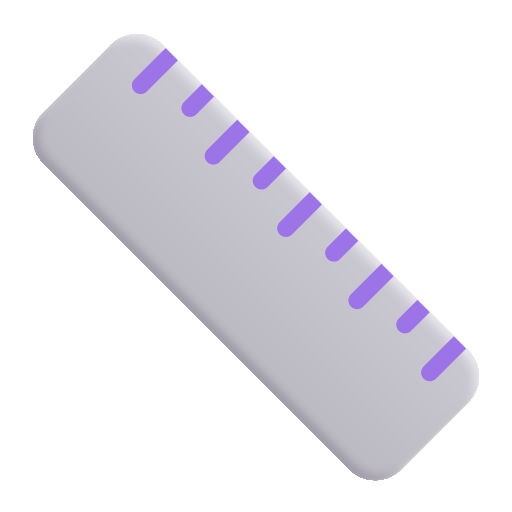
straight ruler color